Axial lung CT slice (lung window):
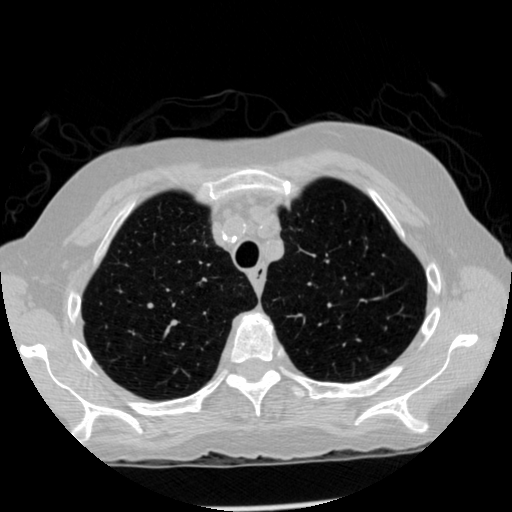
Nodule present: no